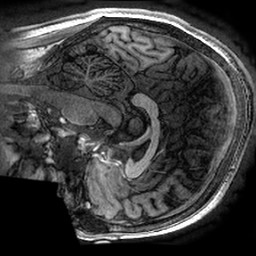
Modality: T1w
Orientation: sagittal
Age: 33
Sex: female
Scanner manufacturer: ge
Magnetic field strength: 3 T
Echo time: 0.002736 s